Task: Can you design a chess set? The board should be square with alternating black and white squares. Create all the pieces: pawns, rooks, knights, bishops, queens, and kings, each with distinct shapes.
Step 3616:
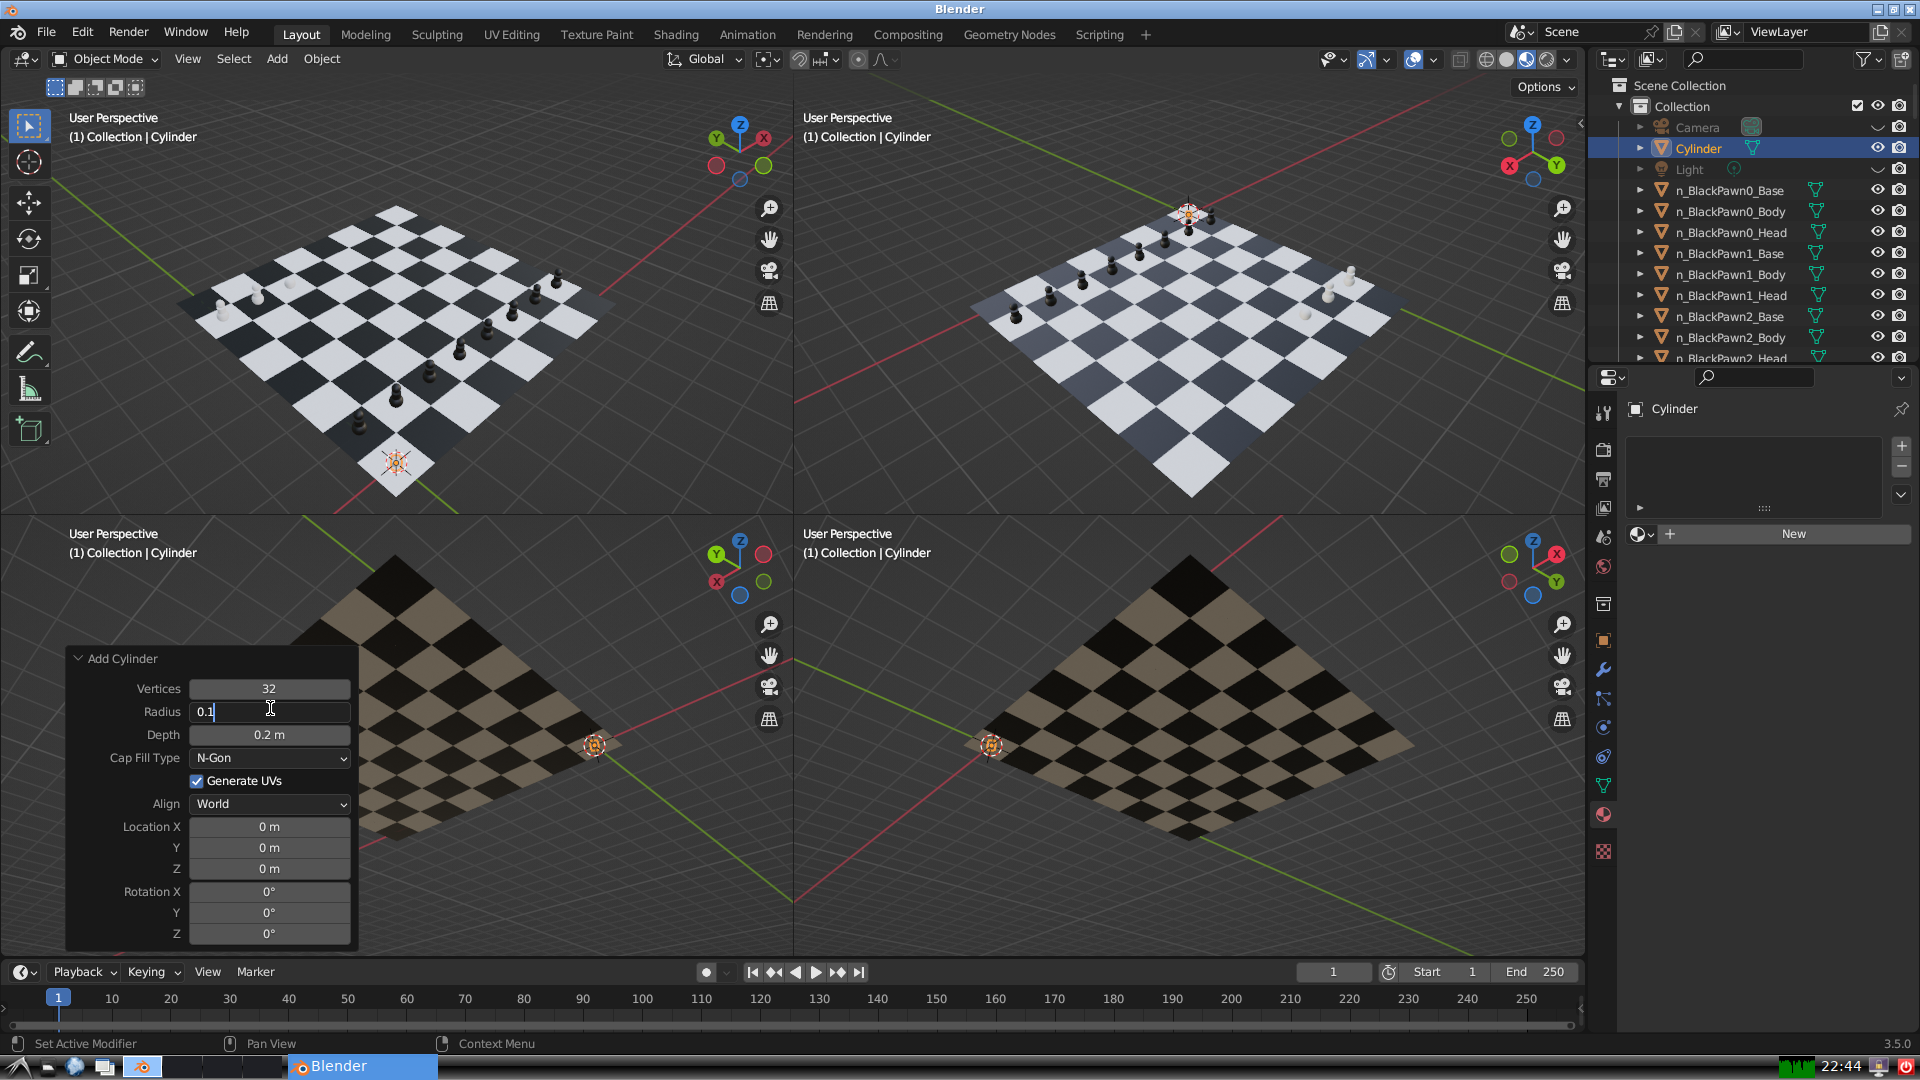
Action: {"key_press": ['Return']}